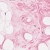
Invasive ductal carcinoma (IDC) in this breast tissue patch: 0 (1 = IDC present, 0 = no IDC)